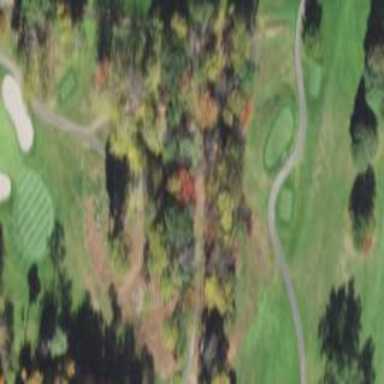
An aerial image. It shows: Golf tee.